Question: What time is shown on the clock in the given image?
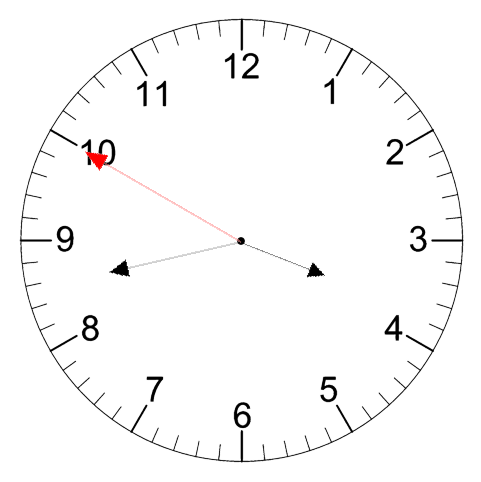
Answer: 03:42:50